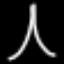
Label: The Eiffel Tower